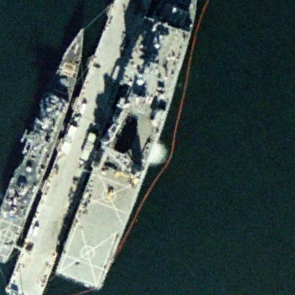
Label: combat